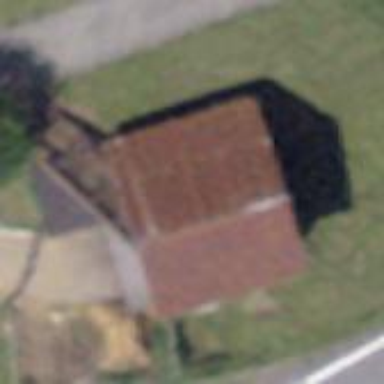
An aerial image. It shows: Rural barn.